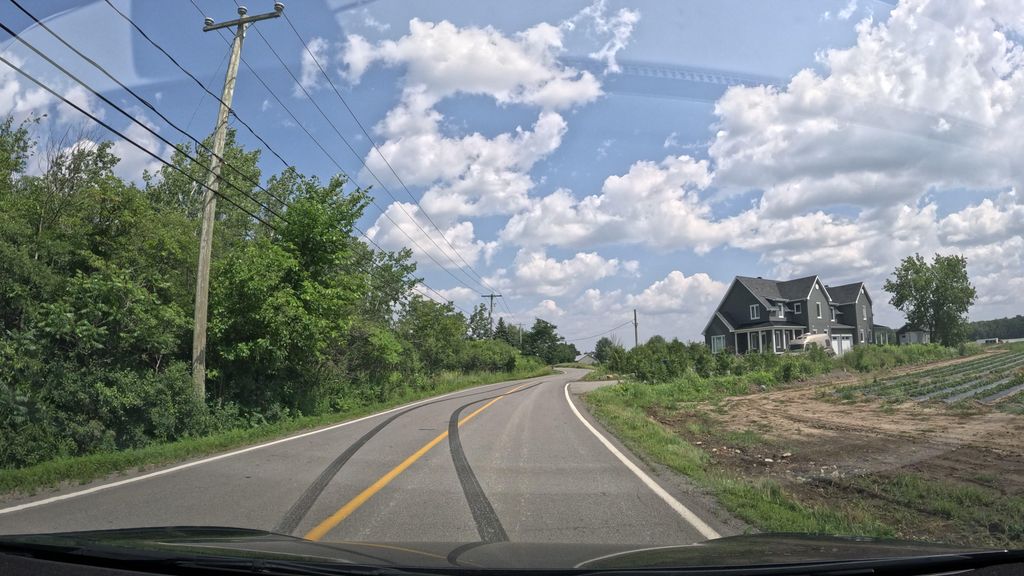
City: montreal